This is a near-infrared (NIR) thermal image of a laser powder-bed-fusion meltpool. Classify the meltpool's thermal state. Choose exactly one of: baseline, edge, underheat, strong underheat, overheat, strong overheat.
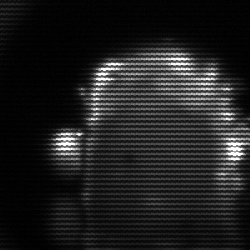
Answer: baseline